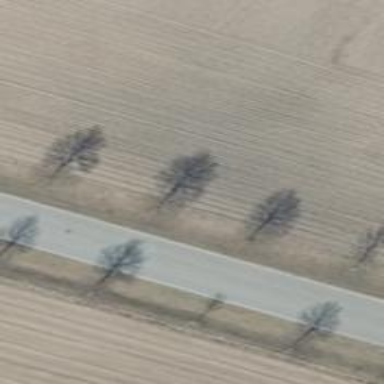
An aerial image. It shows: Row of deciduous broadleaved trees.